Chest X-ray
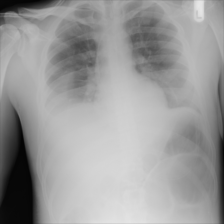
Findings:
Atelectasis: negative
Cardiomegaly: negative
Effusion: positive
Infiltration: positive
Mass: negative
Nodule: negative
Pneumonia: negative
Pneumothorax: negative
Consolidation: negative
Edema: negative
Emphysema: negative
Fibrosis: negative
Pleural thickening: negative
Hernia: negative